Field crop: maize
Growth stage: 1
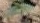
Species: datura